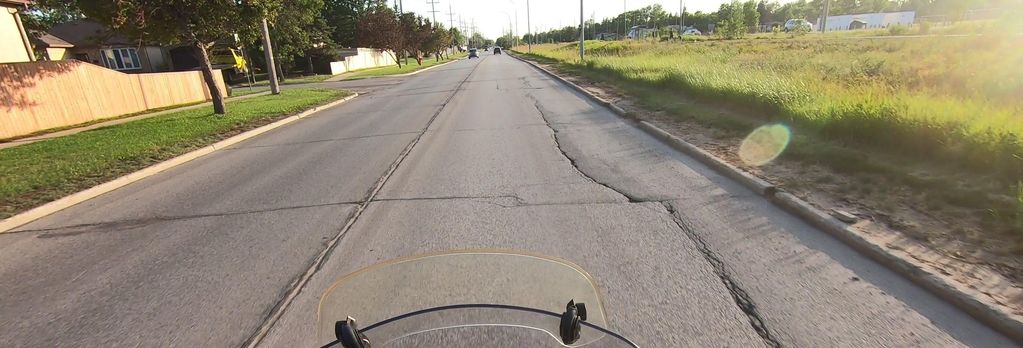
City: winnipeg